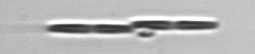
Label: Pseudo-nitzschia